Aerial crown-view tile of a tropical tree (Barro Colorado Island, Panama), acquired 20240611:
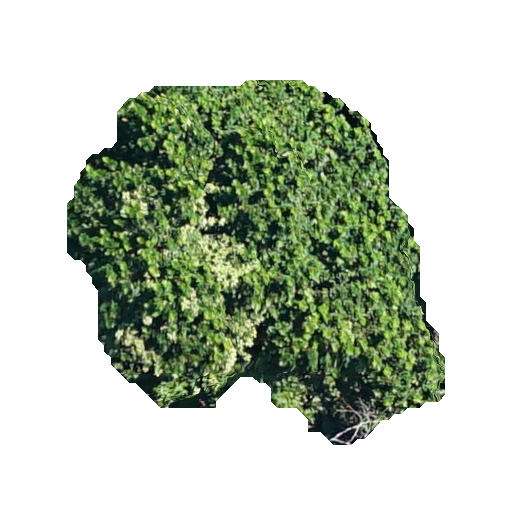
Species: Anacardium excelsum
GBIF accepted scientific name: Anacardium excelsum
Crown area: 154.644 m²